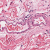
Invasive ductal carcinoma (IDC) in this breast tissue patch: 0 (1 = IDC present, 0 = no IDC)